Interaction volume radius: 5 \u00c5
Interaction volume height: 35 \u00c5
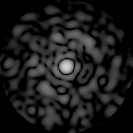
Disorder parameter: 0.8131